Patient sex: M
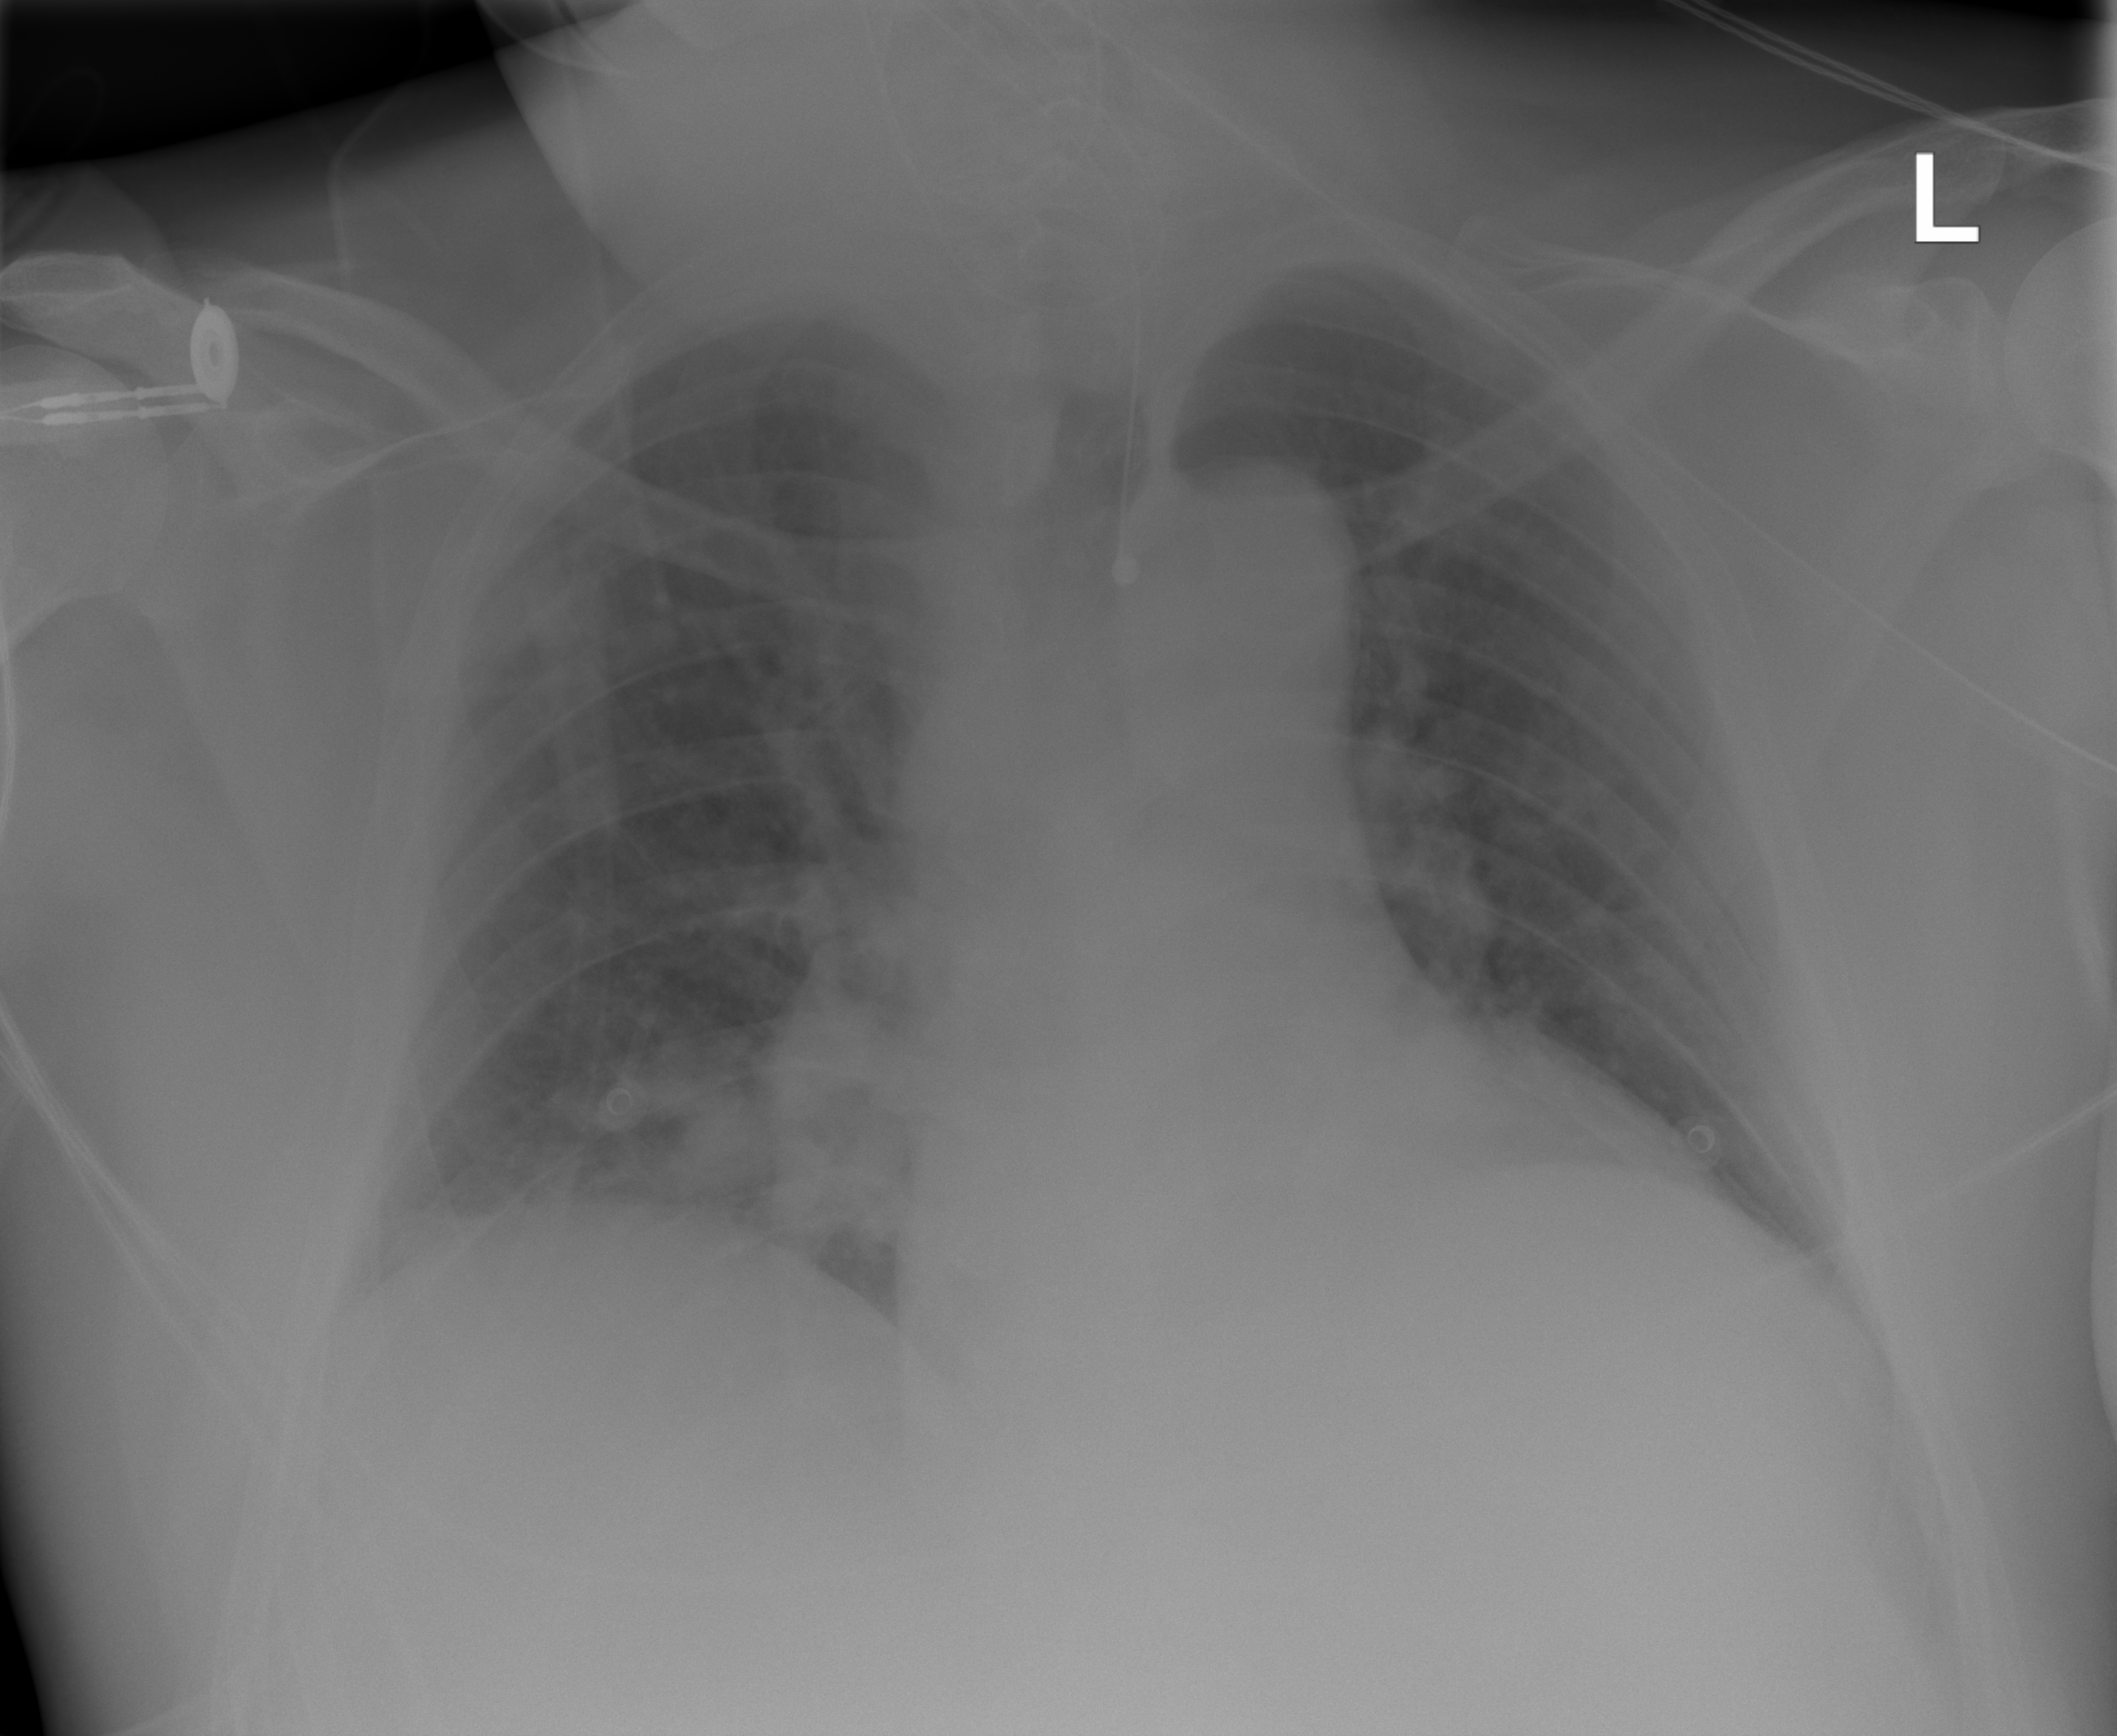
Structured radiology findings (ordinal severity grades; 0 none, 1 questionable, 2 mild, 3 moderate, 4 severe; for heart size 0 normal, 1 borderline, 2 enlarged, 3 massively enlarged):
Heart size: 2
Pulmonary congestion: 0
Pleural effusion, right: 0
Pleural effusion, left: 0
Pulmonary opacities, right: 0
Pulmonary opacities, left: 0
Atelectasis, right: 1
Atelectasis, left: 1